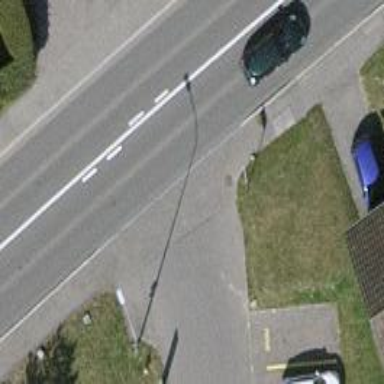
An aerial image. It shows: Road with "give way" sign.